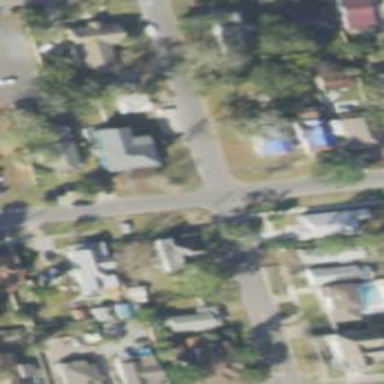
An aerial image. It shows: This residential area consists of single-family homes.